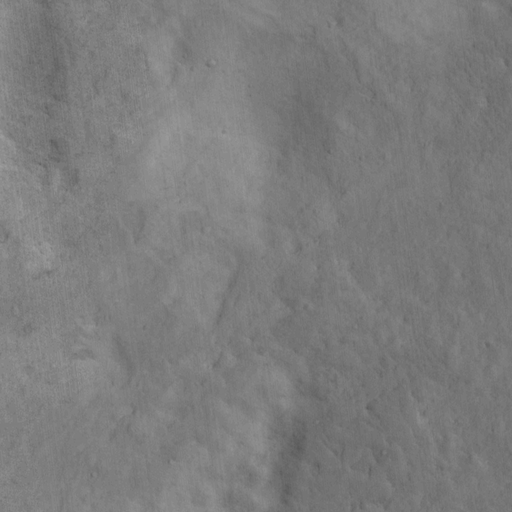
Classes present: Background, Cone